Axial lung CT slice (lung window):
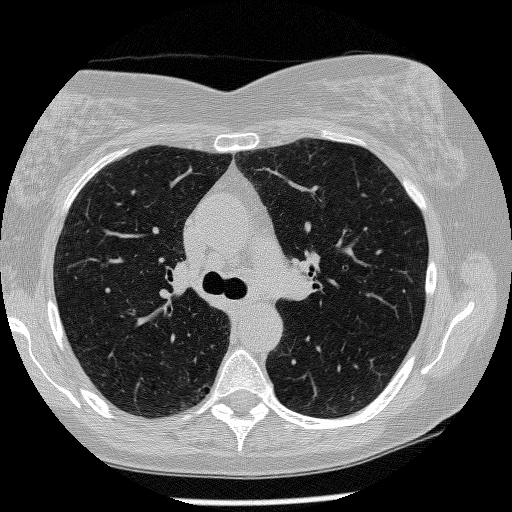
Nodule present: no